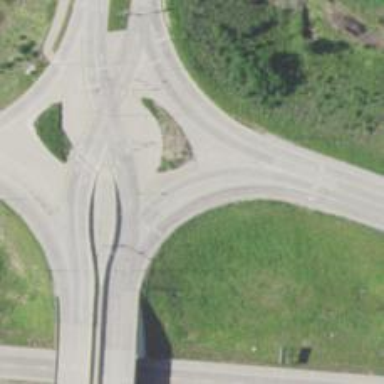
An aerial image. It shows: Trunk link highway with diverging diamond interchange (DDI) junction.